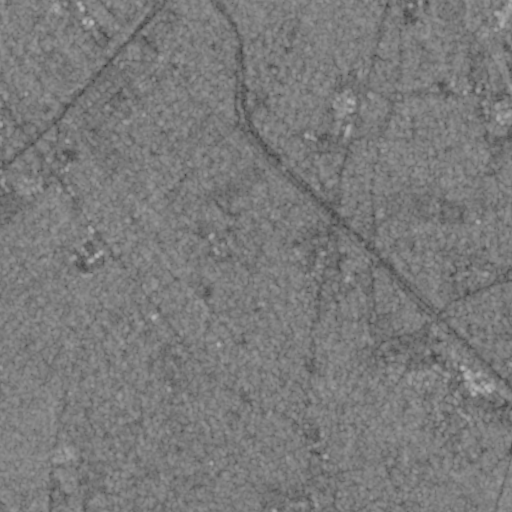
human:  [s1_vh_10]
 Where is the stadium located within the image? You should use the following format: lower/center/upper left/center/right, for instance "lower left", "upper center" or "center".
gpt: The stadium is located in the upper left of the image.
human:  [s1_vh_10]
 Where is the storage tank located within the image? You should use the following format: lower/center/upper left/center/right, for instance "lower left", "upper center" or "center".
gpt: The storage tank is located in the center right of the image.
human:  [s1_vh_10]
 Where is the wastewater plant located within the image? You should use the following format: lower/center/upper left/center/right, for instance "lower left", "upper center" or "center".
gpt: The wastewater plant is located in the lower right of the image.
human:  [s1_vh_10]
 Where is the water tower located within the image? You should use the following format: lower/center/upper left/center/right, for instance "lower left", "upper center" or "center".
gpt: The water tower is located in the right of the image.
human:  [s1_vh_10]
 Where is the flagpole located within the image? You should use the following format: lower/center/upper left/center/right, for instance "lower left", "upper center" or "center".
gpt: The flagpole is located in the upper right of the image.
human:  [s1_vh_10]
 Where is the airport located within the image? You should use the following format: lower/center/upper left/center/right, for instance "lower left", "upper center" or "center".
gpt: There is no airport in the image.

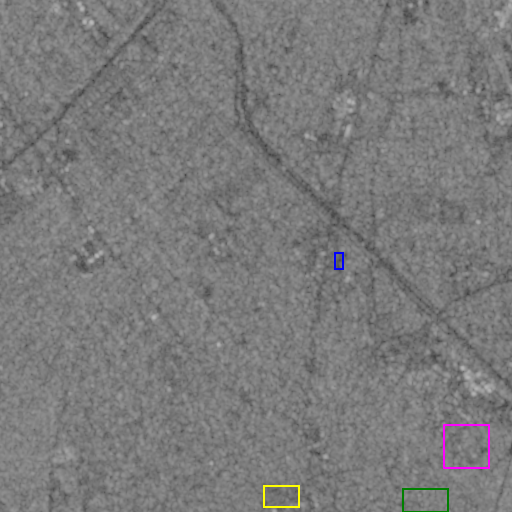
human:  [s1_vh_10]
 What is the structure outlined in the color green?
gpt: The structure outlined in green is a park.
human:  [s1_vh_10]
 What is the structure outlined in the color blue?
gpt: The structure outlined in blue is a parking lot.
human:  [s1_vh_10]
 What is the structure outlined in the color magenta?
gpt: The structure outlined in magenta is a wastewater plant.
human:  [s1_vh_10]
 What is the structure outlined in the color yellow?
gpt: The structure outlined in yellow is a building.
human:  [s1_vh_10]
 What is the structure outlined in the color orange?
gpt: There is no orange outline.